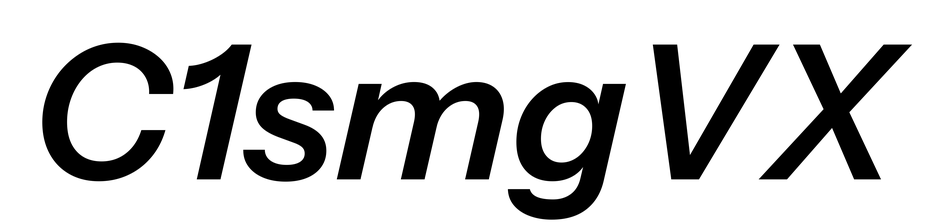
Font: InstrumentSans-Italic_SemiBold_Italic